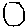
Label: hexagon